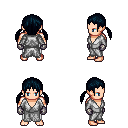
a pixel art fantasy rpg character, male body template, human, light skin, white robe, white pants, raven twin-tailed hairstyle, metal gloves, four views (front, back, left, right), 2x2 character sprite sheet, small pixel art, hard edges, no anti-aliasing